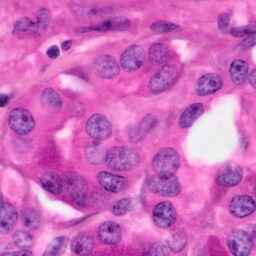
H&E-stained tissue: Pancreatic